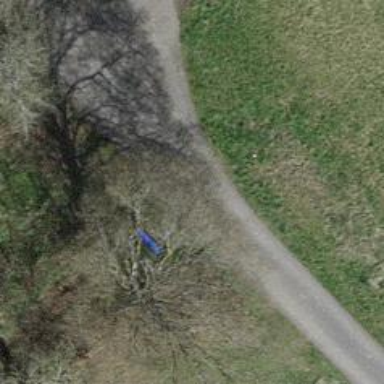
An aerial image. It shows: Blue bench.